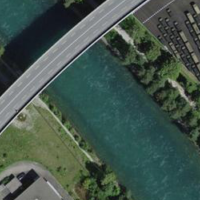
EUNIS habitat code: 15
Species observed at this site:
Euphorbia cyparissias